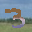
Label: 3